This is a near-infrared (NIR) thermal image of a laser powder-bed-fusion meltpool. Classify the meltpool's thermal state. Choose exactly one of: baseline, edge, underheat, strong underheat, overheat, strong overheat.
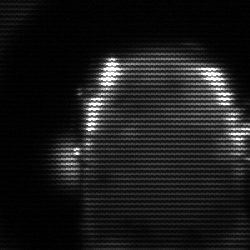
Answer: baseline